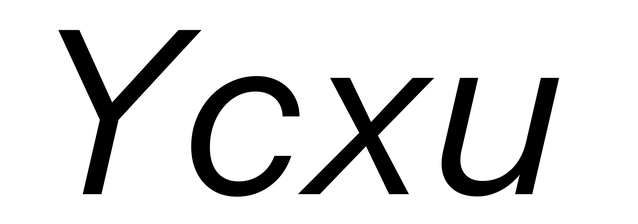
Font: InstrumentSans-Italic_Italic